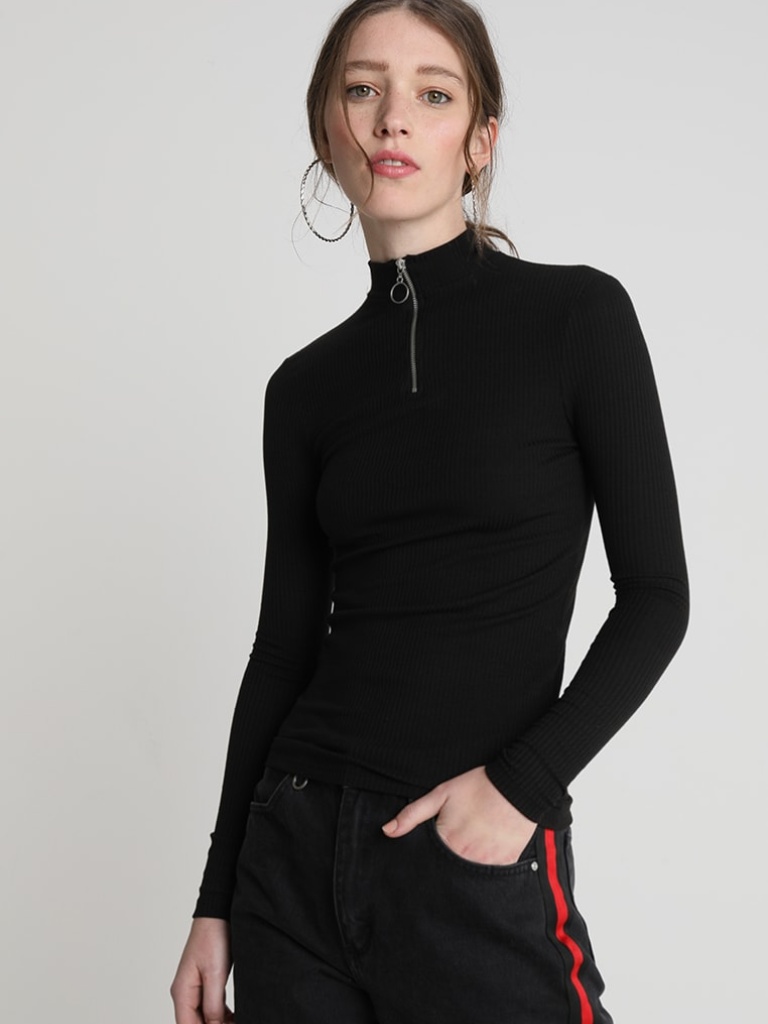
knit tight a long-sleeved with the sleeves down hip length Fully Tucked in high turtleneck